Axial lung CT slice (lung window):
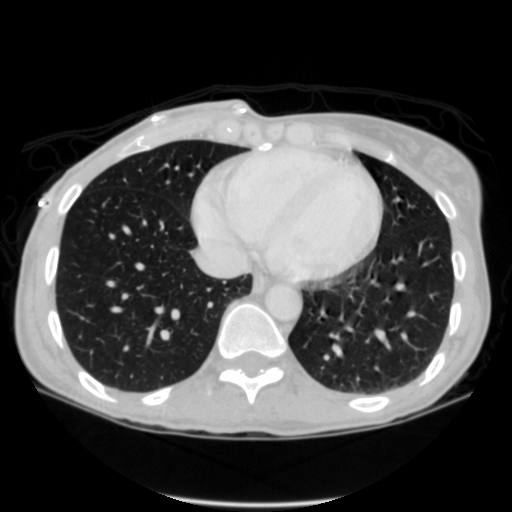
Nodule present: no